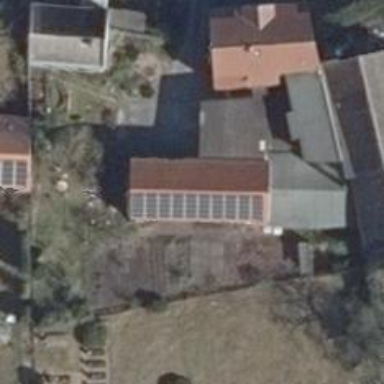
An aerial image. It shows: Solar photovoltaic panel generating electricity through small installation.